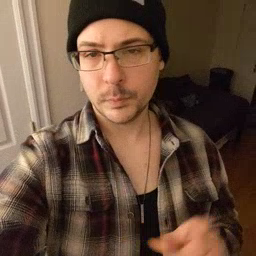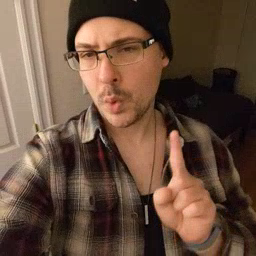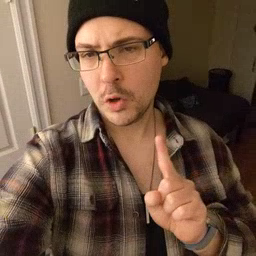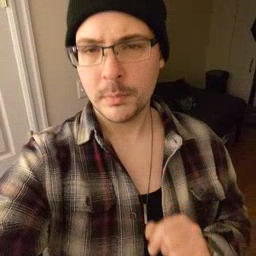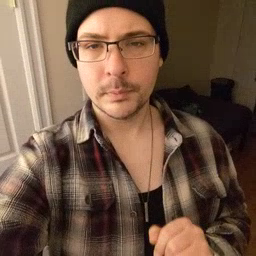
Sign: where